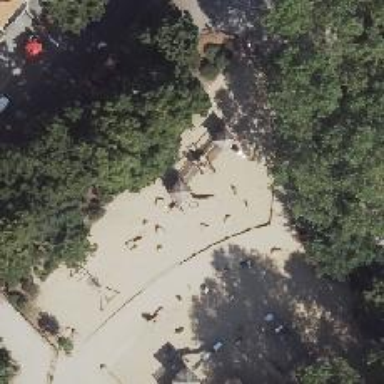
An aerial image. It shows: Playground featuring water elements.